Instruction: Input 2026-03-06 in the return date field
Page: home
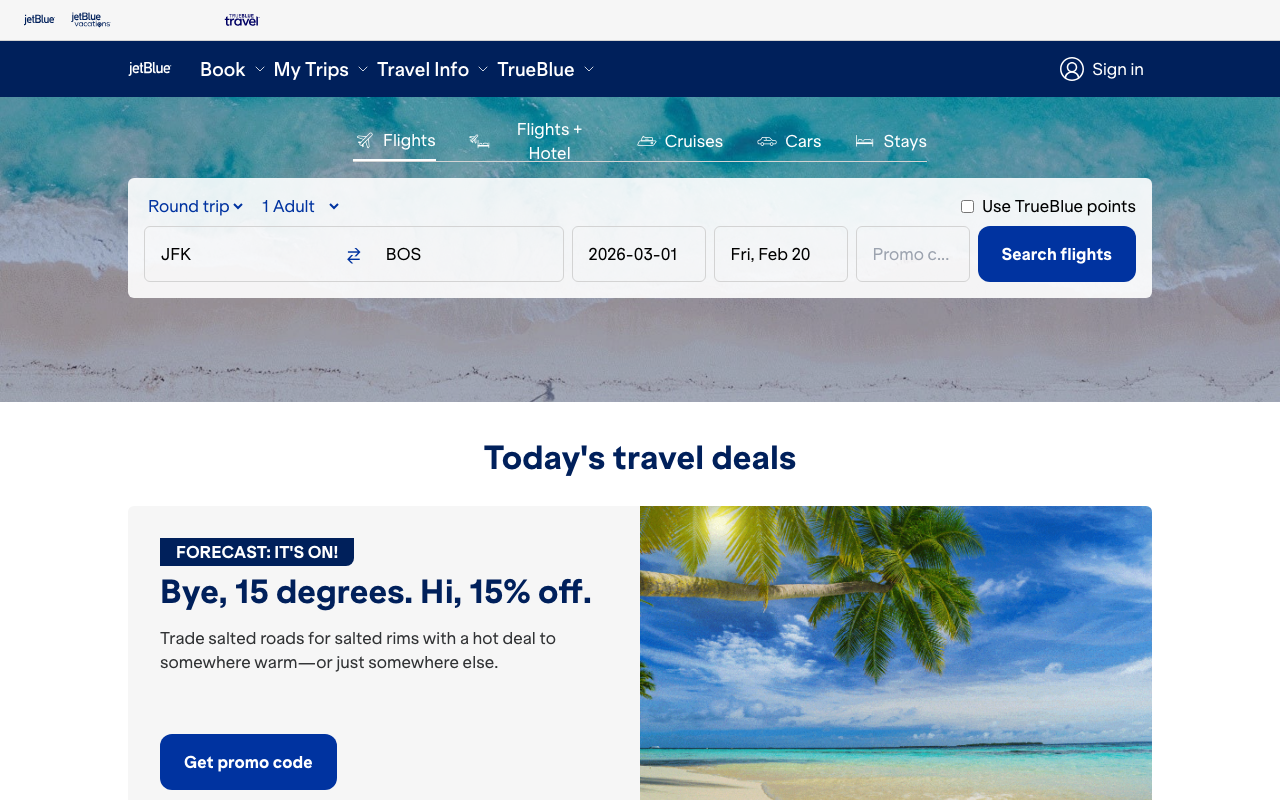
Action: type